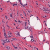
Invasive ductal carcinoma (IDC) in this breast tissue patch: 1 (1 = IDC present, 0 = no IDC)